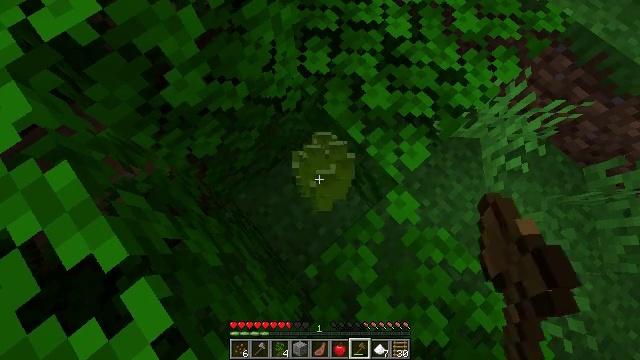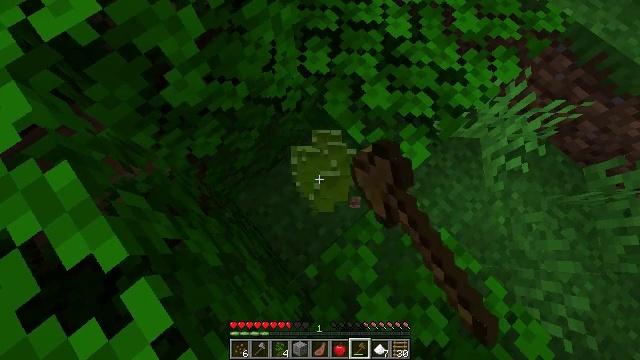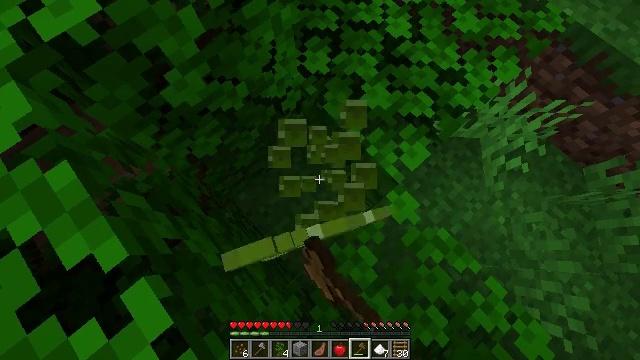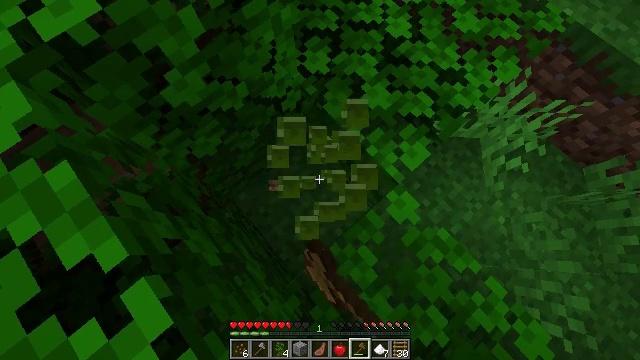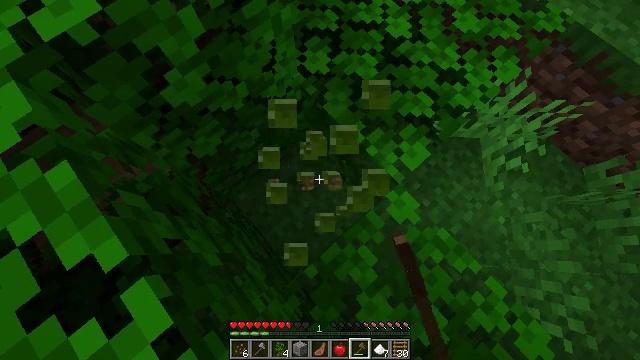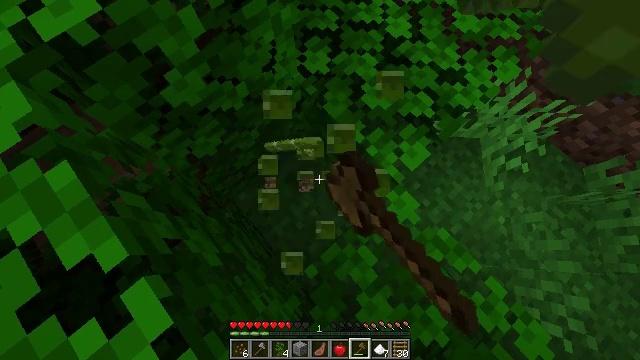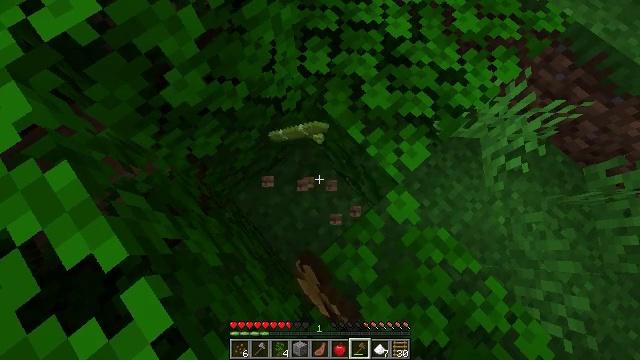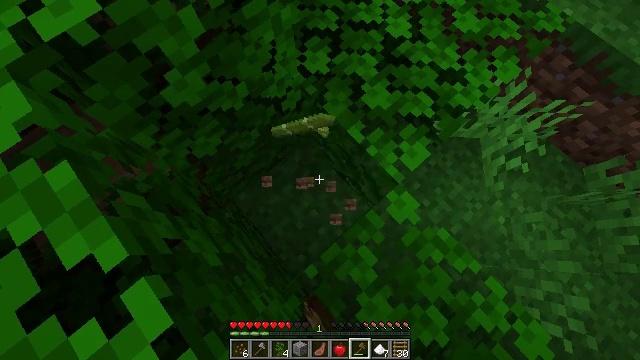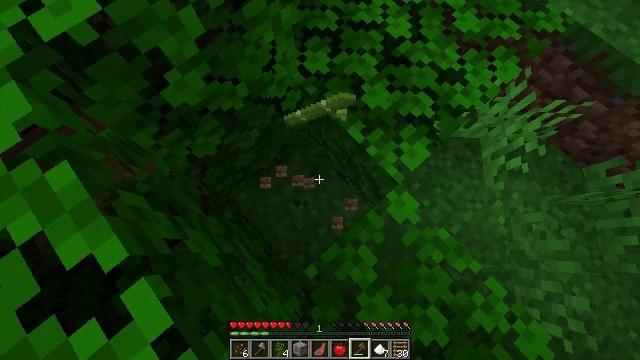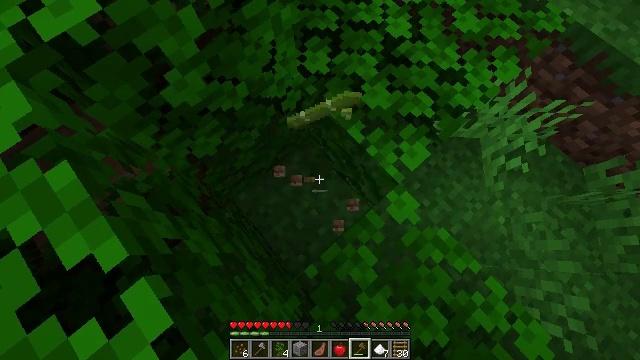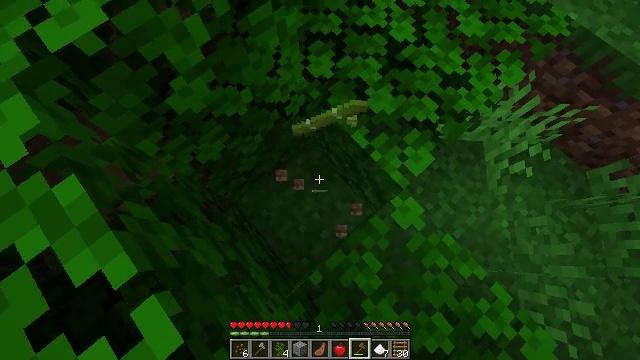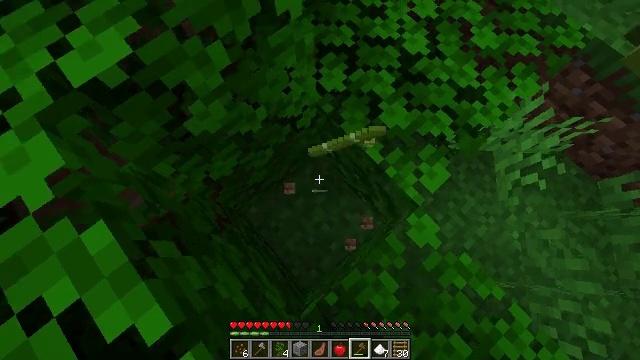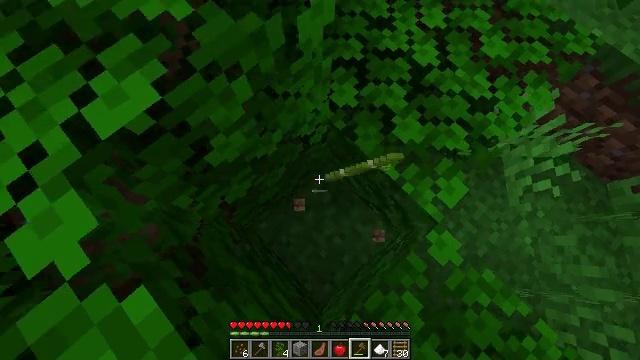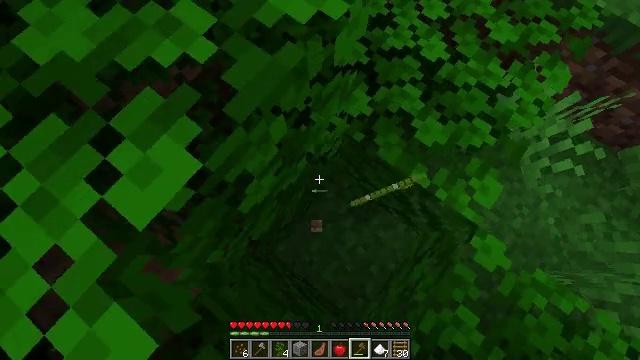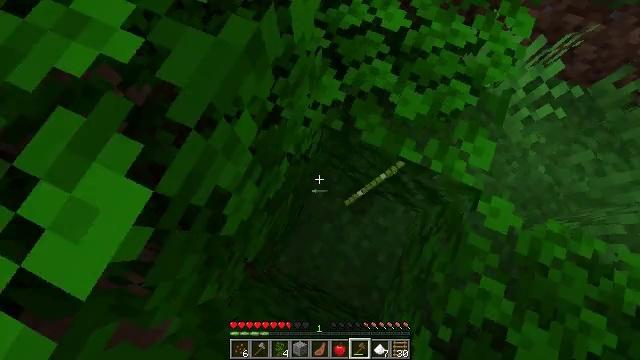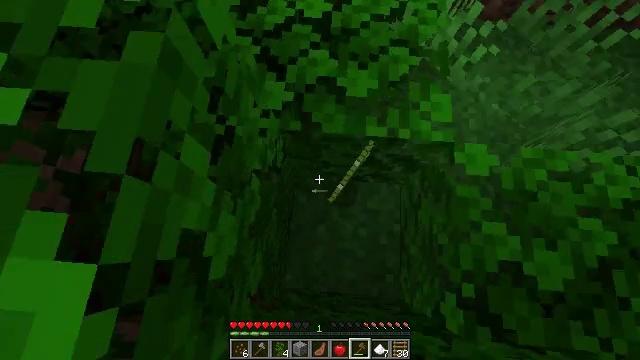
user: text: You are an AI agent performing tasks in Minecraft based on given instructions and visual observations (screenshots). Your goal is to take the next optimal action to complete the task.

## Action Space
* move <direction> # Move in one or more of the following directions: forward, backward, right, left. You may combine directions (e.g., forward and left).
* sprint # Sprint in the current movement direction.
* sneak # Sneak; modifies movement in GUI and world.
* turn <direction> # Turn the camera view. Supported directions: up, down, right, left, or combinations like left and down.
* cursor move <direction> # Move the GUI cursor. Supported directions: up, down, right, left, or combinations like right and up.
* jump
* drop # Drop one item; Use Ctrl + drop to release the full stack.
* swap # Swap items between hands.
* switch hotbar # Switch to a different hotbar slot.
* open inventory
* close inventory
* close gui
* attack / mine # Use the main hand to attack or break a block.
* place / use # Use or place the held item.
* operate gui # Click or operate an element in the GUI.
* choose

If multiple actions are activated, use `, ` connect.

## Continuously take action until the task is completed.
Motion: motion action
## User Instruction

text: Attack bamboo to gather it.
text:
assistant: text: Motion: attack / mine
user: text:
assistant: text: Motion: attack / mine
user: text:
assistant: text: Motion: attack / mine
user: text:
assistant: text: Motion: attack / mine
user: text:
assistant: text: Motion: attack / mine
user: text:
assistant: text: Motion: attack / mine
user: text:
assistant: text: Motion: attack / mine
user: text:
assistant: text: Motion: attack / mine
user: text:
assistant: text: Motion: no_op
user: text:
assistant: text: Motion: move forward and move left
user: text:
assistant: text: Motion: move forward and move left
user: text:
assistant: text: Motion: move forward and move left, turn right
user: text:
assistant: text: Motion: move forward and move left, turn right
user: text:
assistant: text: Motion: move forward and move left, turn right
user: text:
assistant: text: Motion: move forward, turn right
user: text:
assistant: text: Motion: turn right and up
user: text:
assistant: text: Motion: turn right and up
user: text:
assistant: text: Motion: turn right and up
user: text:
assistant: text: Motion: turn right and up
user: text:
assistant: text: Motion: turn right
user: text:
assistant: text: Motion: no_op
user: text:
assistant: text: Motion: no_op
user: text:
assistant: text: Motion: no_op
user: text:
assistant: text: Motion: no_op
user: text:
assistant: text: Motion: turn left
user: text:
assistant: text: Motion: turn left
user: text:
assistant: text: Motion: turn left
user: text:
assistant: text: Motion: move forward, turn left and up
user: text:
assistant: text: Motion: move forward, turn left and up
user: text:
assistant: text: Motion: move forward and move left, turn left and up